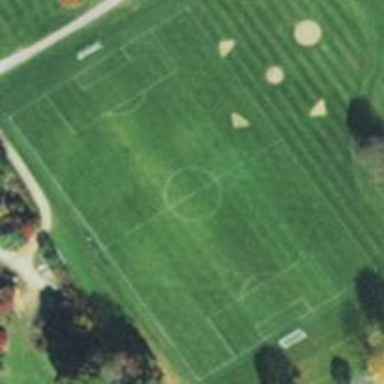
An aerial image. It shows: Soccer pitch for leisureland activities.